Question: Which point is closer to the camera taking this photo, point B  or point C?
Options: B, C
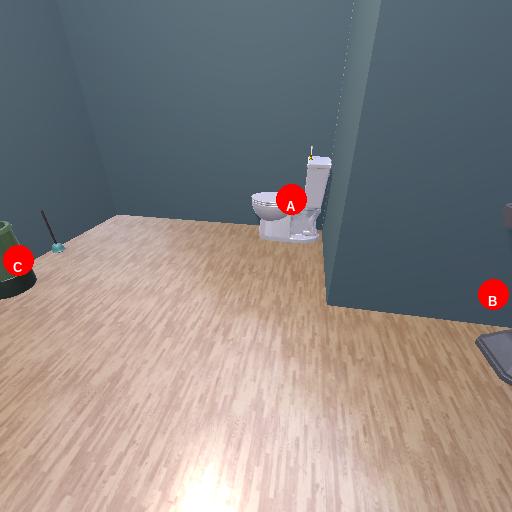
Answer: B